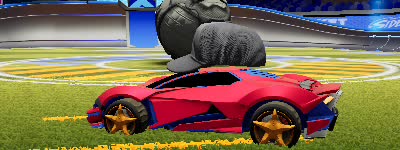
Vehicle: werewolf